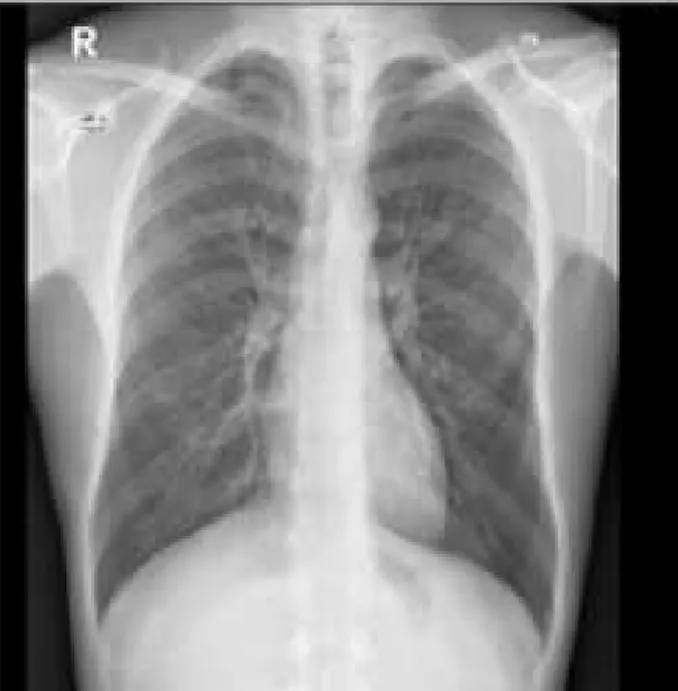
Chest x-ray PA, March 2021: the left upper lobe opacity resolved.
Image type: radiology (x_ray)